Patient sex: M
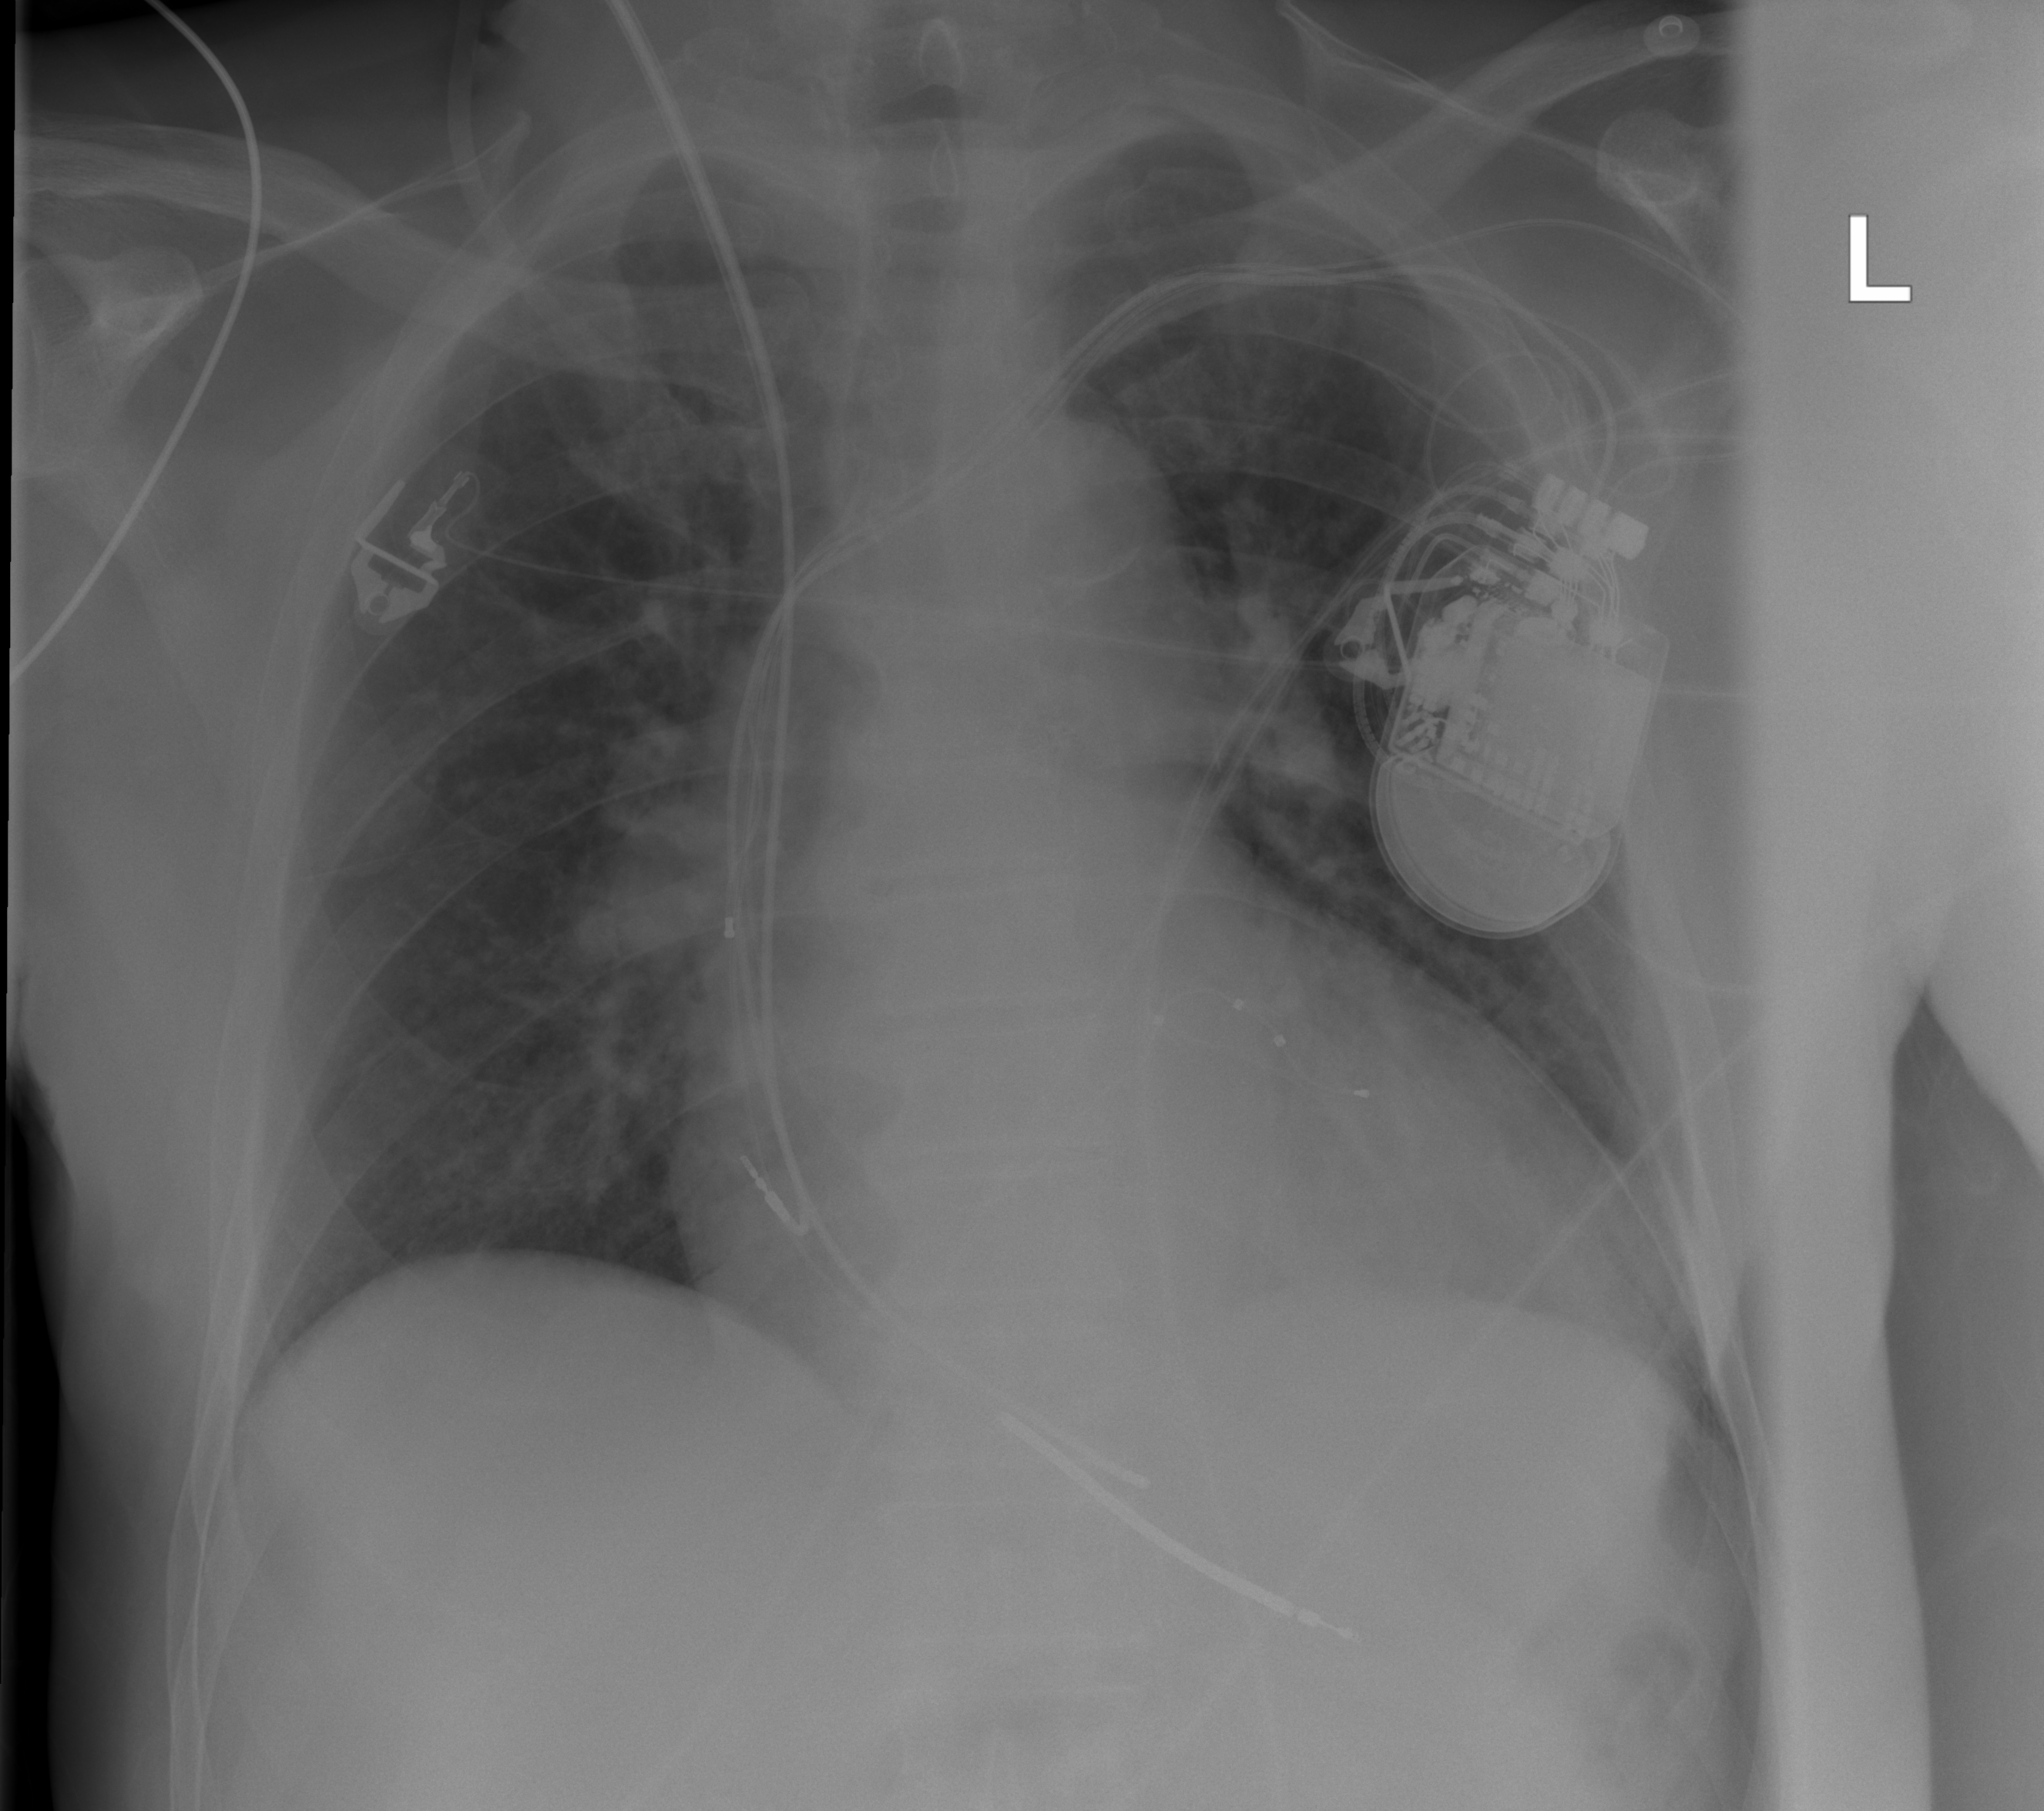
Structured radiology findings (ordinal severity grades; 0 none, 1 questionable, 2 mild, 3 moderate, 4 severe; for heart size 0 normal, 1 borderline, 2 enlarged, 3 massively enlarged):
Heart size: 2
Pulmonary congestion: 2
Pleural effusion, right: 0
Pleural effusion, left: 0
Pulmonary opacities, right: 0
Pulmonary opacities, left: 0
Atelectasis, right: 0
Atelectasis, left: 0